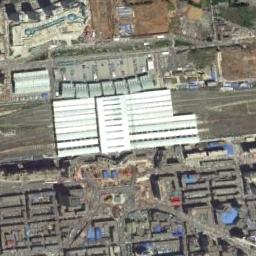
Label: railway_station